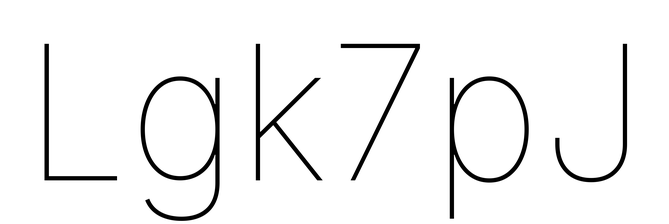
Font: Inter_Thin